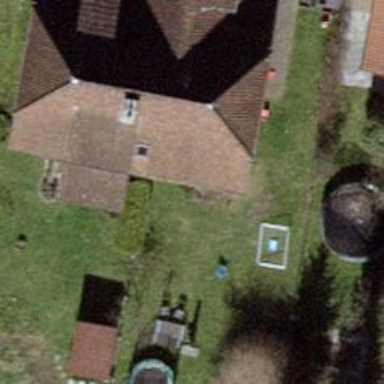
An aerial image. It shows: House with half-hipped roof shape.